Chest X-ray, AP view. Patient: 57 years old, sex M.
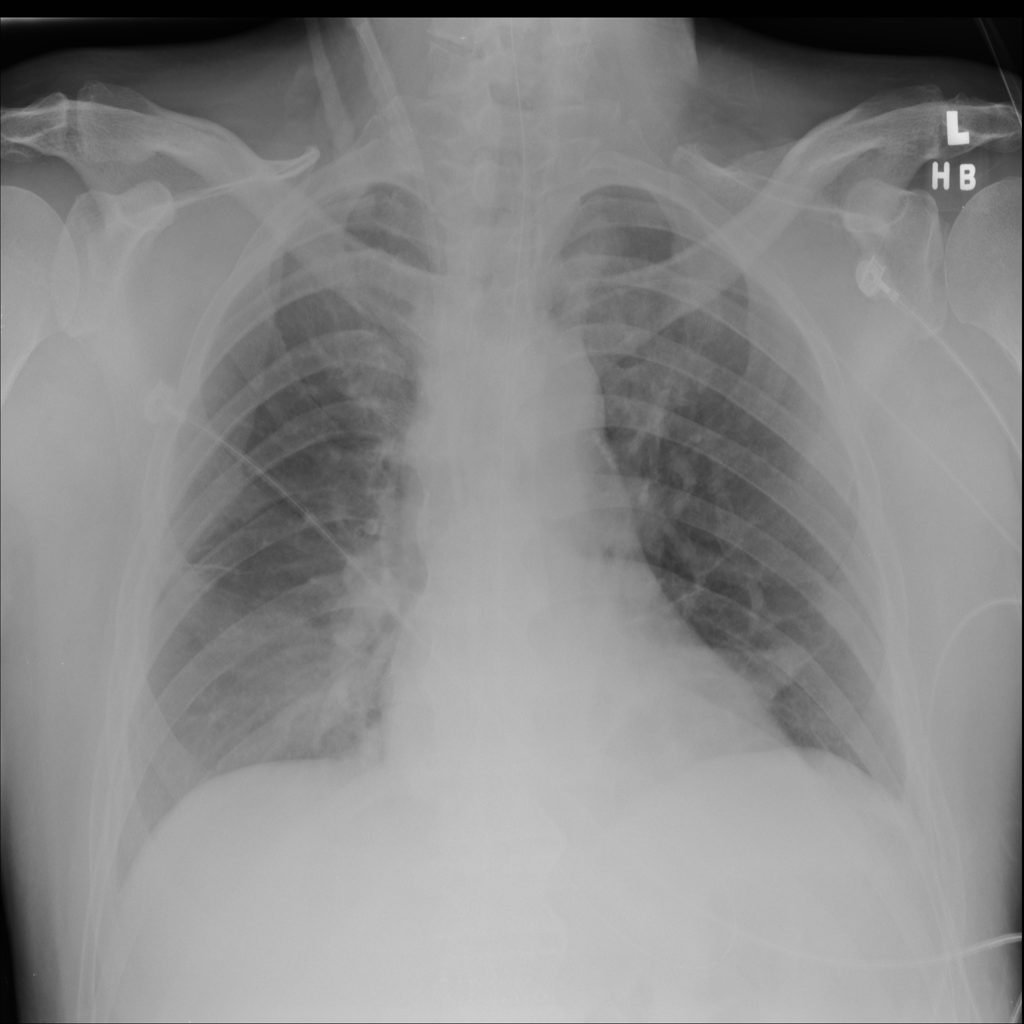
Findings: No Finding